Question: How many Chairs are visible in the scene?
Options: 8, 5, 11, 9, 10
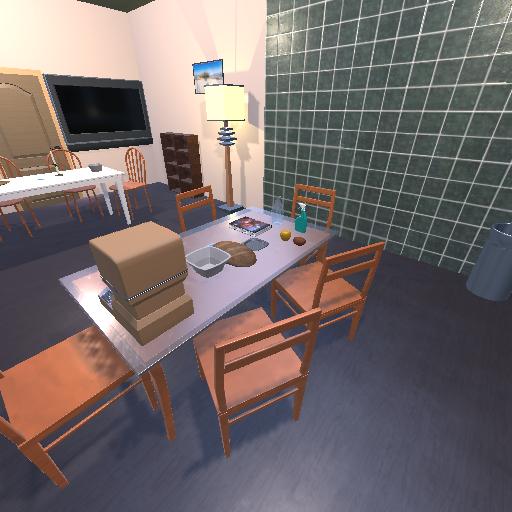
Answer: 8